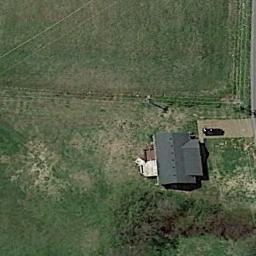
Label: residential